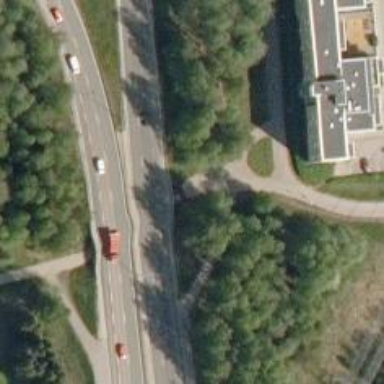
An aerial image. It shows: Asphalt cycleway designed as connection.